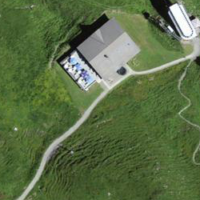
EUNIS habitat code: 26
Species observed at this site:
Parnassia palustris